I will show an image sequence of human cooking. I have annotated the images with numbered circles. Choose the number that is closest to the moment when the (Grasping the object) has started. You are a five-time world champion in this game. Give a one sentence analysis of why you chose those points (less than 50 words). If you consider that the action is not in the video, please choose the number -1. Provide your answer at the end in a json file of this format: {"points": []}
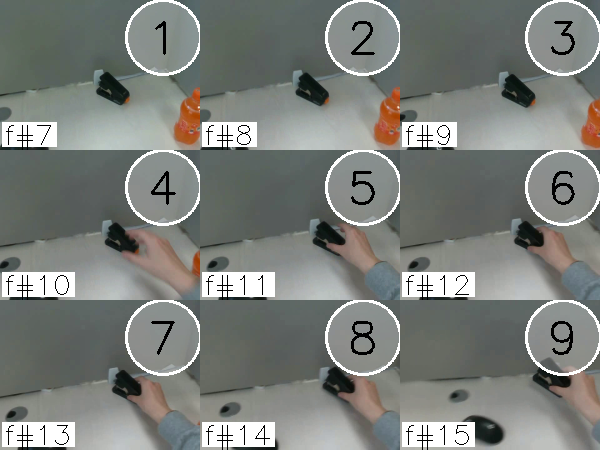
Frame 6 shows the clearest moment of hand-object contact.
{"points": [6]}